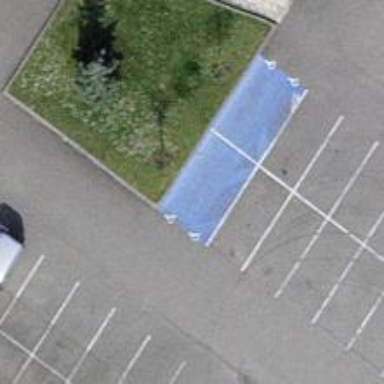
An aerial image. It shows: Parking space is available.